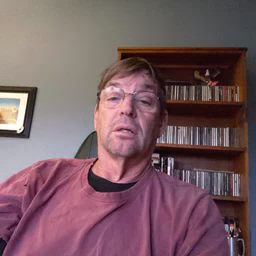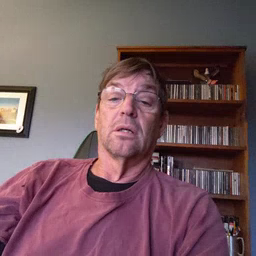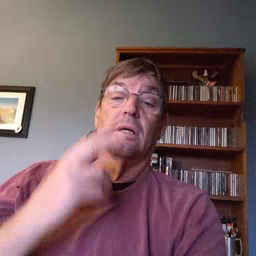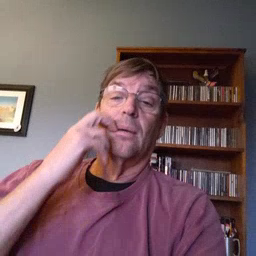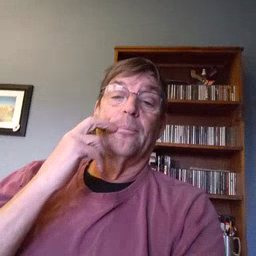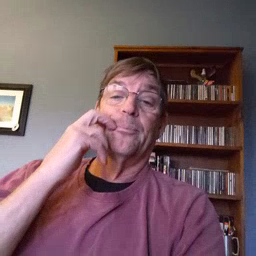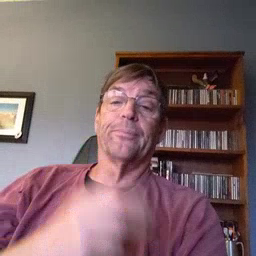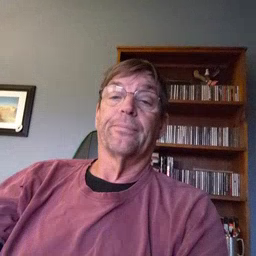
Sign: gum